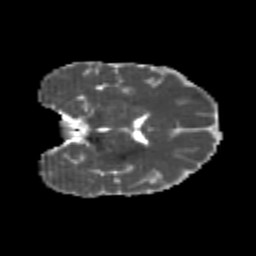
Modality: MD
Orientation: coronal
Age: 25
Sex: female
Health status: healthy
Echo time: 0.074 s